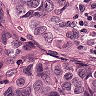
Metastatic tissue present: yes